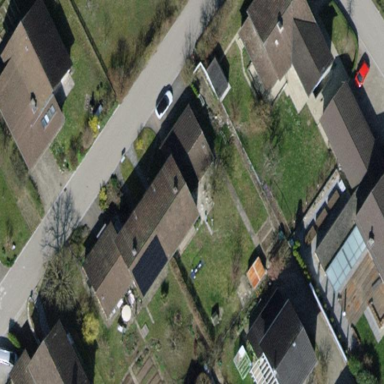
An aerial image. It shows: Semidetached house with gabled roof.